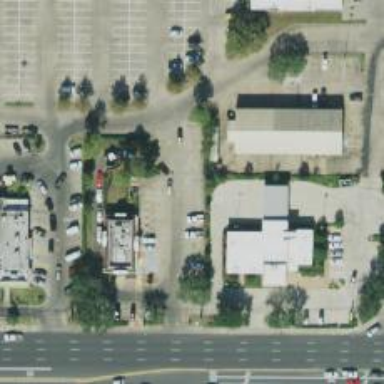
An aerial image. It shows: Parking space.